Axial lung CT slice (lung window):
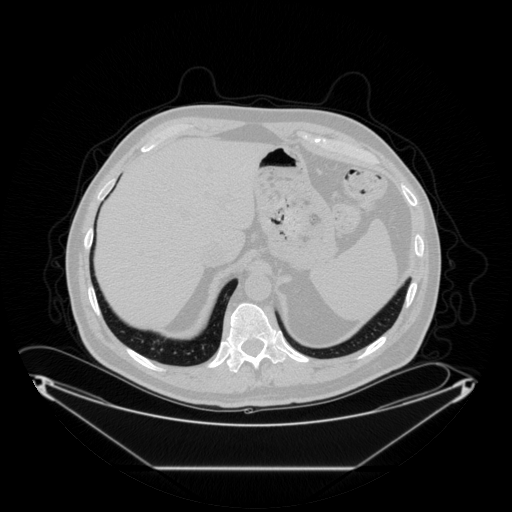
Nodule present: no